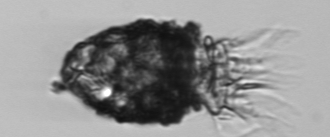
Label: Stenosemella_pacifica